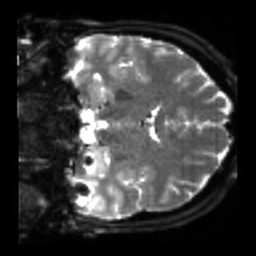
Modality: sbref
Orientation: coronal
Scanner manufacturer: siemens
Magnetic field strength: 3 T
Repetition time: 4 s
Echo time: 0.0594 s